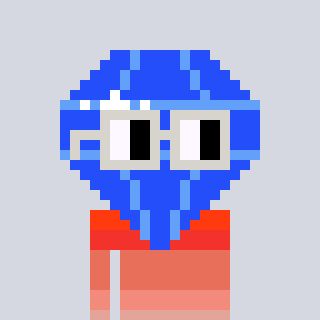
a pixel art character with square light gray glasses, a blue diamond-shaped head and a grayscale-colored body on a cool background